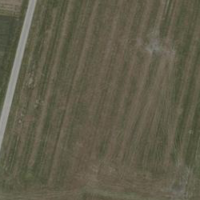
EUNIS habitat code: 52
Species observed at this site:
Milvus milvus